Current action and preconditions to check: trajectory_clear

Your task: For each precondition in the list above, predict whether it will hold at this action.

Consider the current scene as observed from the mobile robot's camera, and analyze the predicted future states of all dynamic agents (e.g., people, animals, vehicles, or any moving entities) within the NEXT SECOND.

IMPORTANT: Only answer "very likely" if you are absolutely certain—based on strong, clear evidence—that a dynamic agent will violate the precondition in the predicted future state. Do NOT answer "very likely" for unlikely, ambiguous, or low-probability risks.

Ask yourself for each precondition: Is there a high probability, with clear and convincing evidence, that the predicted future states of any dynamic agent will interfere with the predicted future state of the currently executing action within the NEXT SECOND, causing that precondition to fail?

Assess the risk level based on these predictions. Use "likely" or "very likely" if motions create a clear risk of interference.

Use "neutral" or "improbable" if agents are nearby but their predicted paths are clearly diverging or non-conflicting.

Failure Risk Categories: "very improbable", "improbable", "neutral", "likely", "very likely"

Answer Format: Output ONLY the probability_of_failure value from these categories: "very improbable", "improbable", "neutral", "likely", "very likely"

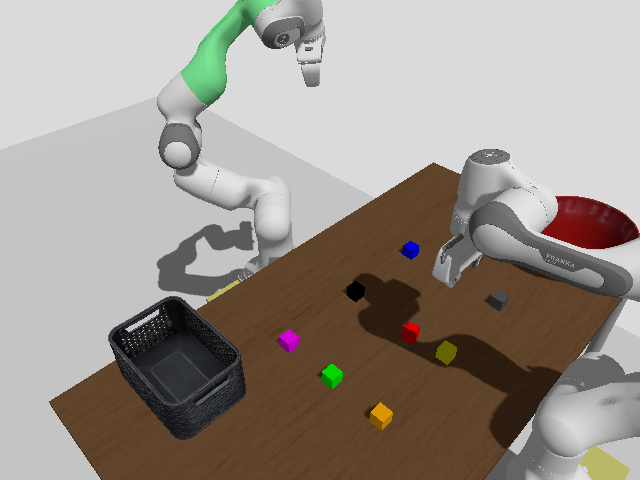

Answer: very improbable